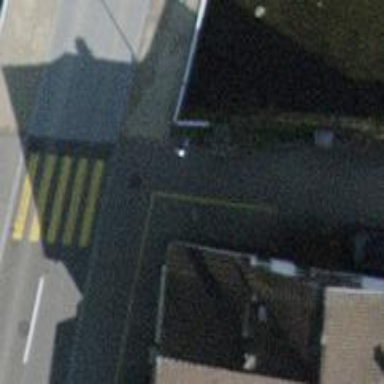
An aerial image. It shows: Asphalt sidewalk.